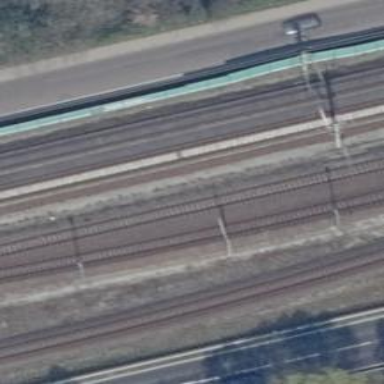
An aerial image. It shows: Rail siding with electrified contact lines for trains.